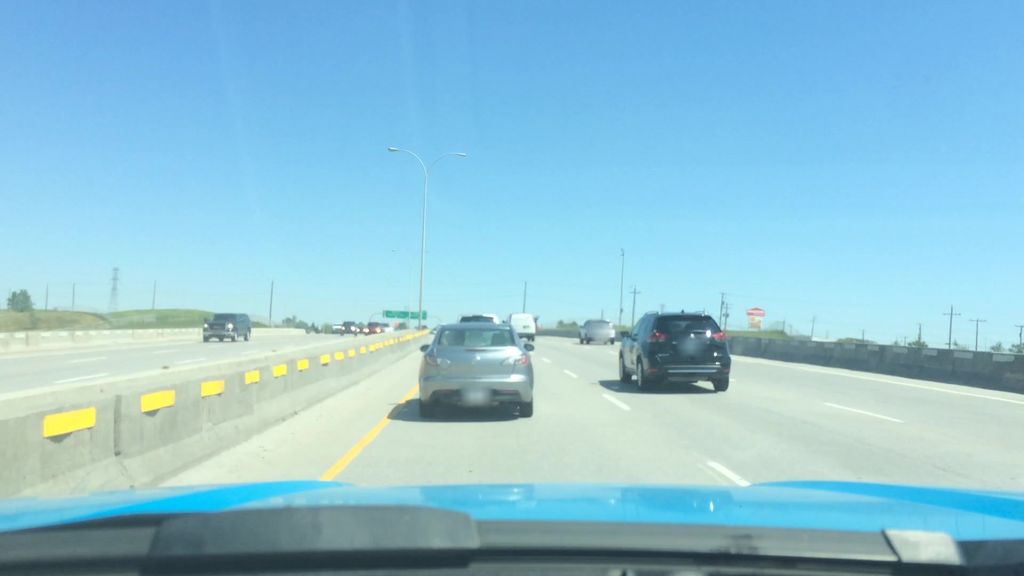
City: calgary